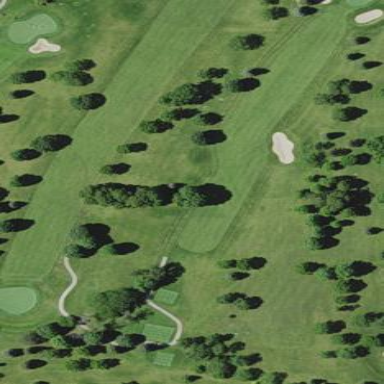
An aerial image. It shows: Golf fairway surrounded by grass.